Field crop: maize
Growth stage: 2
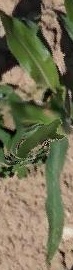
Species: maize